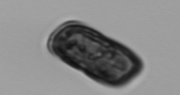
Label: Ephemera